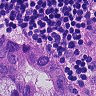
Metastatic tissue present: yes